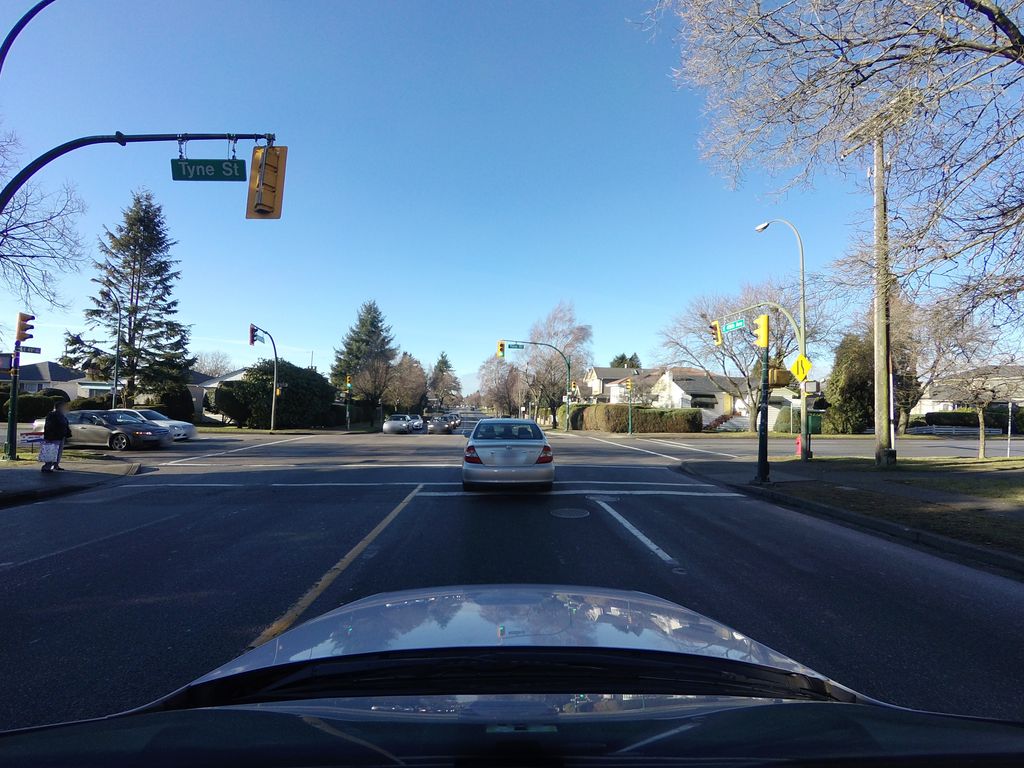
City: vancouver